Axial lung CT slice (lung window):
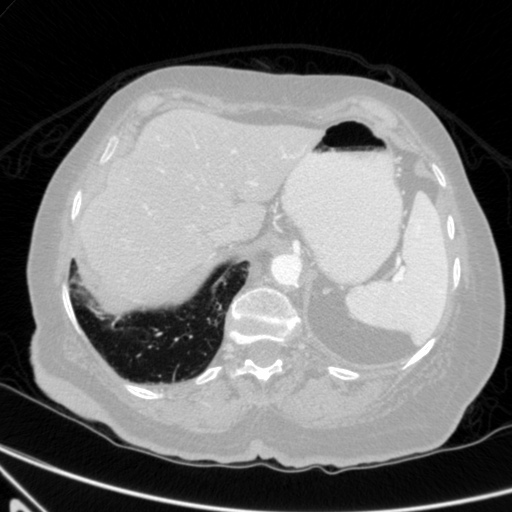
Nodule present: no